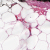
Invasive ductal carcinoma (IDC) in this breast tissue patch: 0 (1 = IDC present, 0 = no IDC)